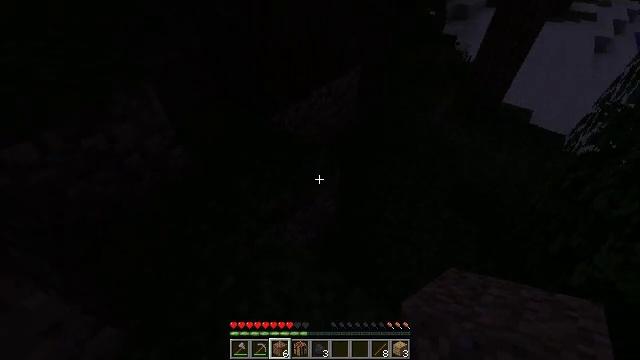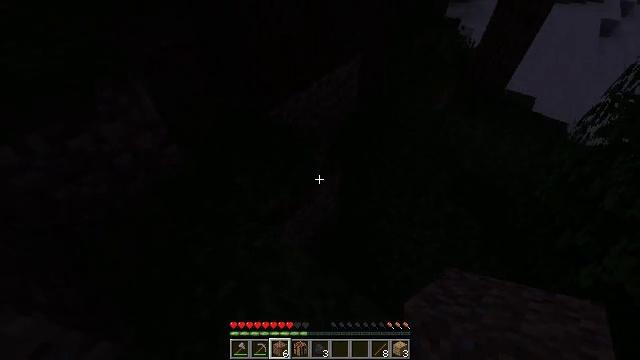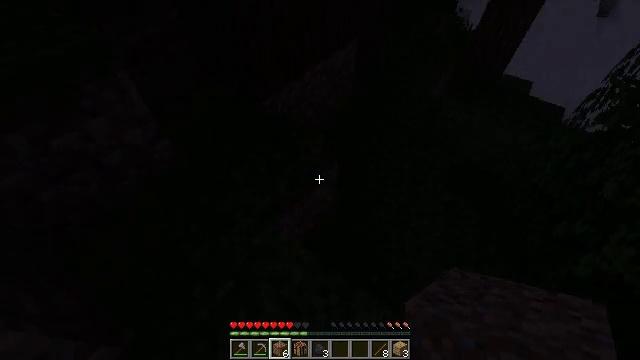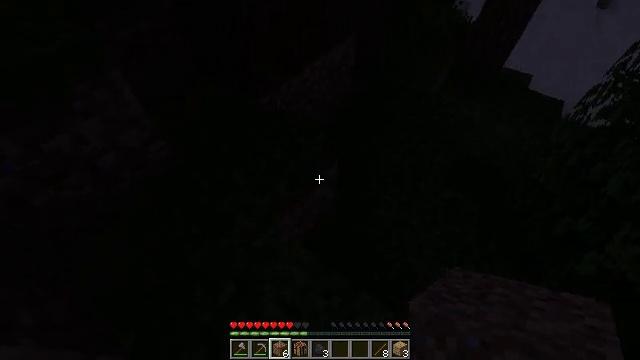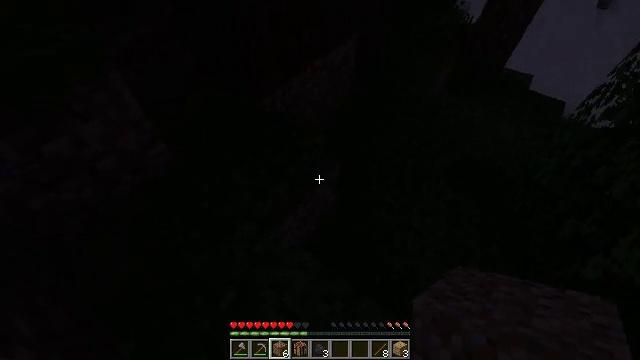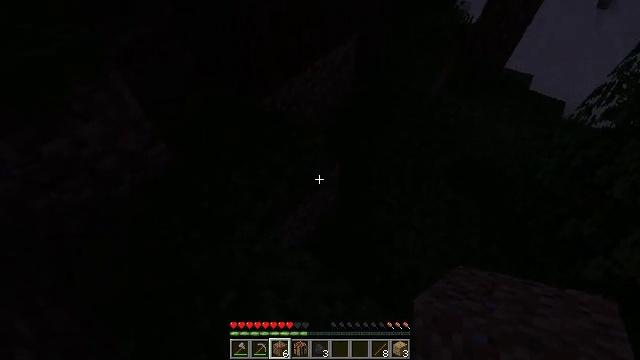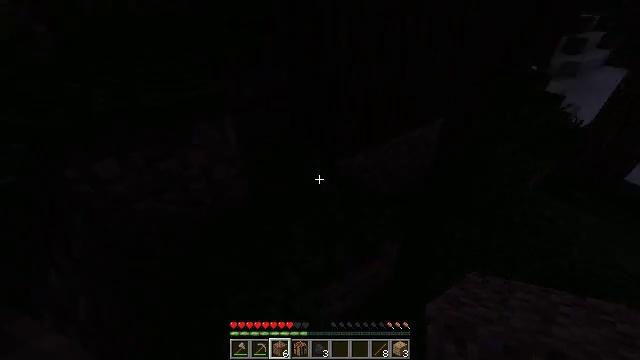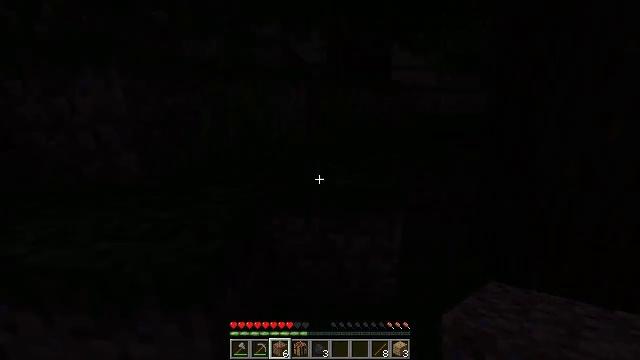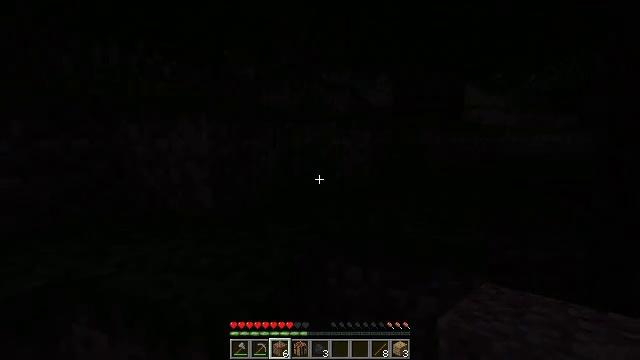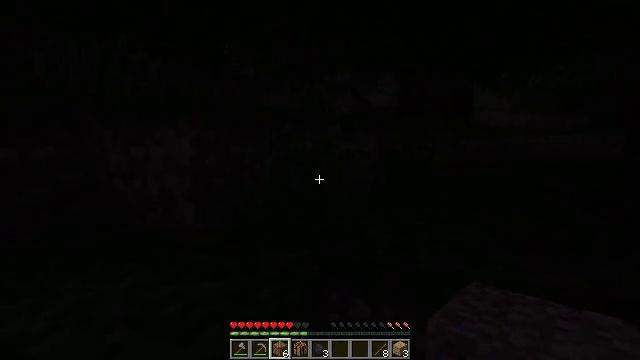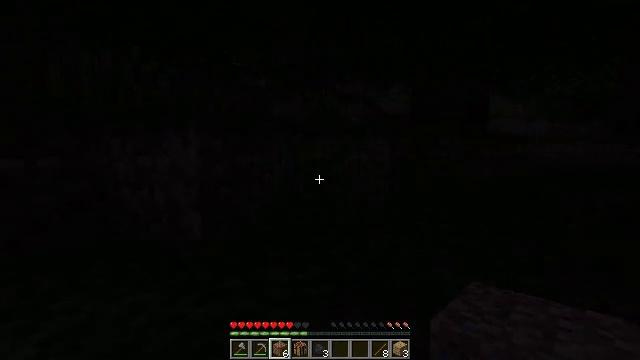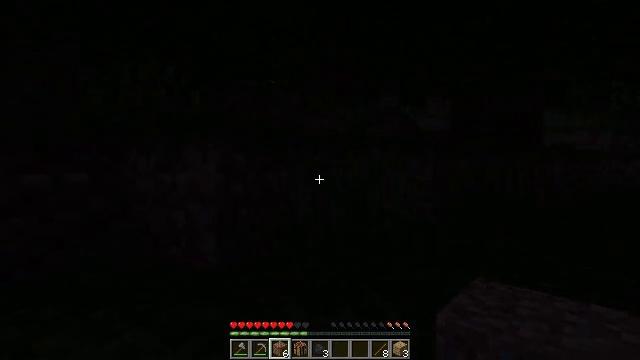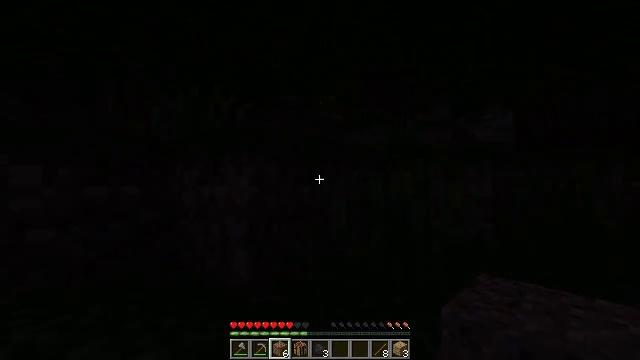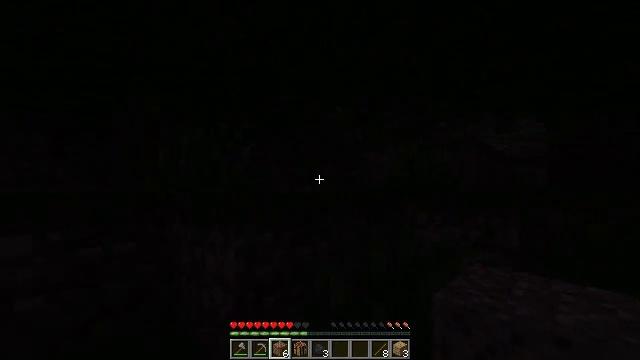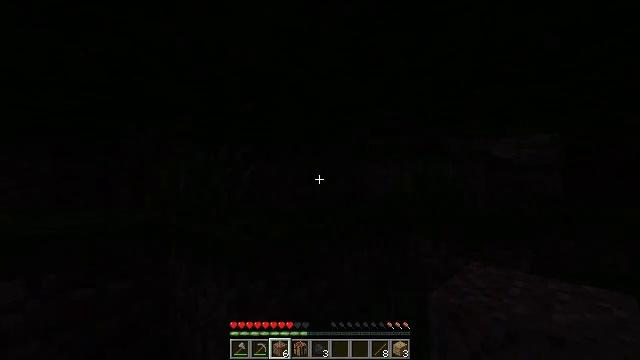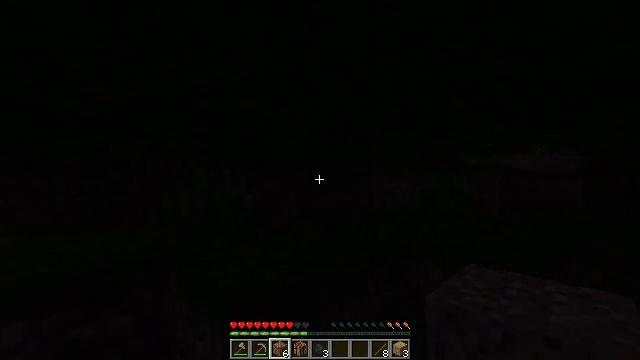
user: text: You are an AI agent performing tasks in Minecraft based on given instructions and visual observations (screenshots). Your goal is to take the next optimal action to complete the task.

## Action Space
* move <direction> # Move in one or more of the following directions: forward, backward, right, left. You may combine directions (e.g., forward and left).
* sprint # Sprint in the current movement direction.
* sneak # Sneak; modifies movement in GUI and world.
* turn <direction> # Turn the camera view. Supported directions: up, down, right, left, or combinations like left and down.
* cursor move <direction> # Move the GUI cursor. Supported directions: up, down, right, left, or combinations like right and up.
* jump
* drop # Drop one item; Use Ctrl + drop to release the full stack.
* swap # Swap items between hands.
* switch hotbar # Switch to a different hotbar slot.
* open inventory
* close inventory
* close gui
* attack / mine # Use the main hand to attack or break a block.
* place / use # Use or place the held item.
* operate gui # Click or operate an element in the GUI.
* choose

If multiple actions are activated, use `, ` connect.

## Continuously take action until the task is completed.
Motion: motion action
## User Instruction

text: Collect the mushroom stem from giant mushrooms.
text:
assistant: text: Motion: turn down
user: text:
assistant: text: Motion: turn right and down
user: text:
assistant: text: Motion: turn down
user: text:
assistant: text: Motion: no_op
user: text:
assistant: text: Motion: no_op
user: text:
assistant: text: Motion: turn left and up
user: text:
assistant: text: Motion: move forward, turn left and up
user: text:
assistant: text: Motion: move forward, turn left and up
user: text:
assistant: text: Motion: move forward
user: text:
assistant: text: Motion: move forward, turn left and up
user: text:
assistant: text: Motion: move forward, turn left and up
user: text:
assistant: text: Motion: move forward, turn left and up
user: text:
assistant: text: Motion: move forward, turn left and up, jump
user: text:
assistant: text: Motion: move forward, turn left, jump
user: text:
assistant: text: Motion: move forward, turn left, jump
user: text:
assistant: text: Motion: move forward, turn left, jump
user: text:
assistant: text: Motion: move forward, turn left, jump
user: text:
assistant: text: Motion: move forward, turn left
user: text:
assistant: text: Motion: move forward, turn left and up
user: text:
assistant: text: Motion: move forward, turn left
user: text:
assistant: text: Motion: move forward, turn left and up
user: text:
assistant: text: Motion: move forward and move left, turn left and up
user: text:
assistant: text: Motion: move forward and move left, turn left
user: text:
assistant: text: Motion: move forward and move left, turn left
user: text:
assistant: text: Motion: move forward and move left, turn left and down
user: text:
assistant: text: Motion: move forward and move left, turn left and down
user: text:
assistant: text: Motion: move forward and move left, turn left and down
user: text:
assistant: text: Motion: move forward and move left, turn down
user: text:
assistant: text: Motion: move forward and move left, turn down
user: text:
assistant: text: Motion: move forward and move left, turn right and down